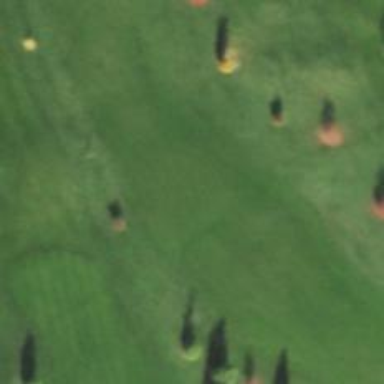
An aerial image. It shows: View of golf hole.